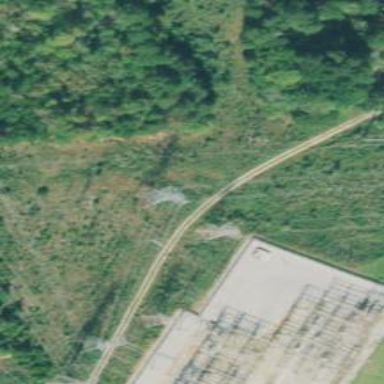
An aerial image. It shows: Power tower.